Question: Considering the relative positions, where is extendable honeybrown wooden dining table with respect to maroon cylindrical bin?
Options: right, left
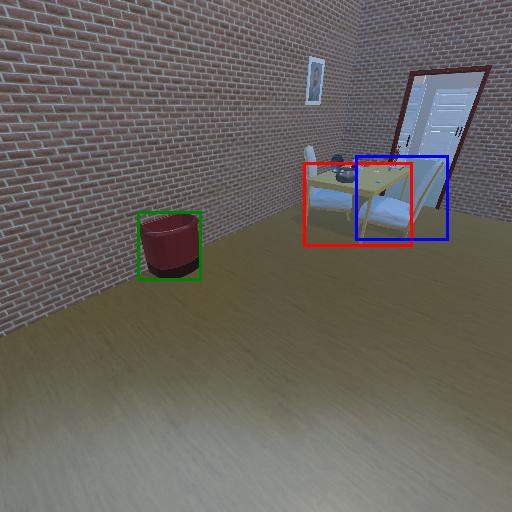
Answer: right